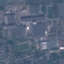
Label: Industrial